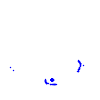
Particle: proton